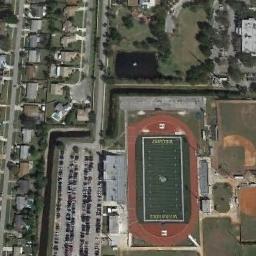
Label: ground_track_field